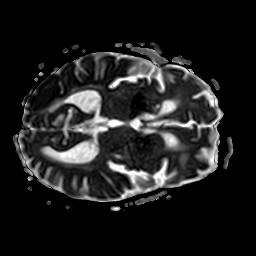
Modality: ADC
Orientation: axial
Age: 78
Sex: male
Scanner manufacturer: philips
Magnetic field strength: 3 T
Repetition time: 3.946 s
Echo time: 0.06104 s